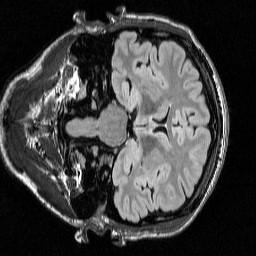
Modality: FLAIR
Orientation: coronal
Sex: female
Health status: ill
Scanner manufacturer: siemens
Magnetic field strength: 3 T
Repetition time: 7 s
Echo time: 0.372 s